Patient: sex M, age 61
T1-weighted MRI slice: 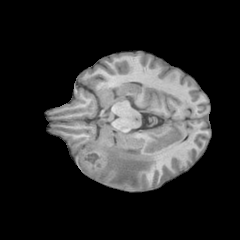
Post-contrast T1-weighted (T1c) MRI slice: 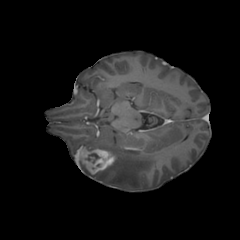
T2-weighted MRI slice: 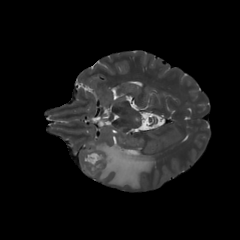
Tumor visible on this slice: yes
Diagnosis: Glioblastoma, IDH-wildtype
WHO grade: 4